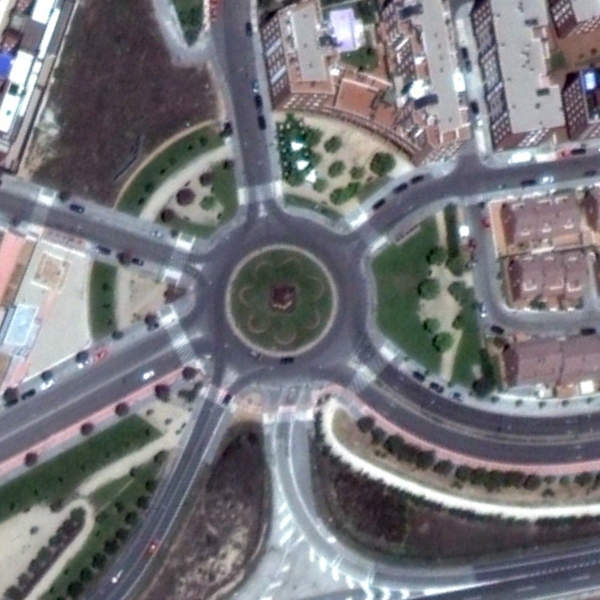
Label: Square